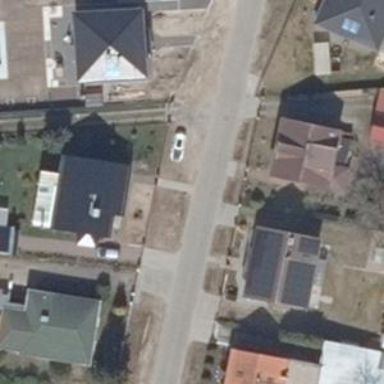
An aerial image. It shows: Driveway.